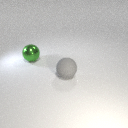
large green metal sphere to the left of large gray rubber sphere